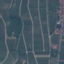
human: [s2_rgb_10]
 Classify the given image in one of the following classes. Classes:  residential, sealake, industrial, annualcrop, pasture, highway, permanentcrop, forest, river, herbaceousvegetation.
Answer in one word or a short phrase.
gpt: PermanentCrop